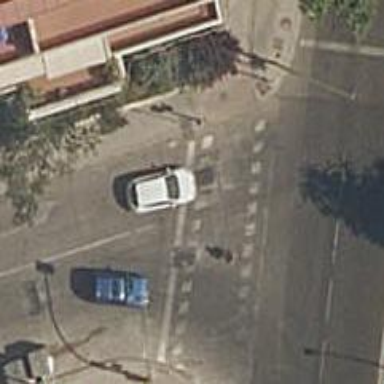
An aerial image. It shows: Asphalt footway with marked crossing equipped with traffic signals.